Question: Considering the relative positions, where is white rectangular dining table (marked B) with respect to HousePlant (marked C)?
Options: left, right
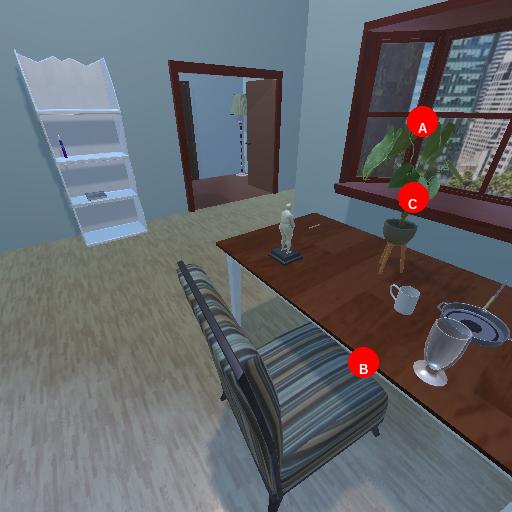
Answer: left